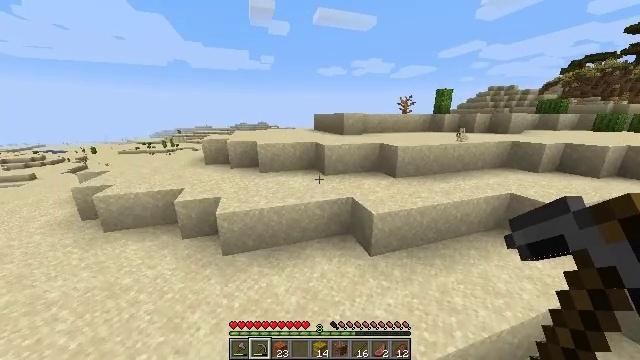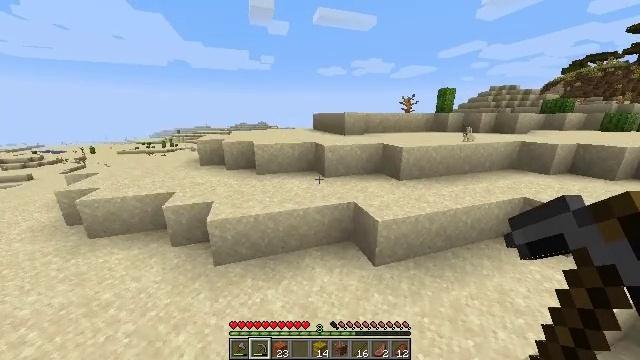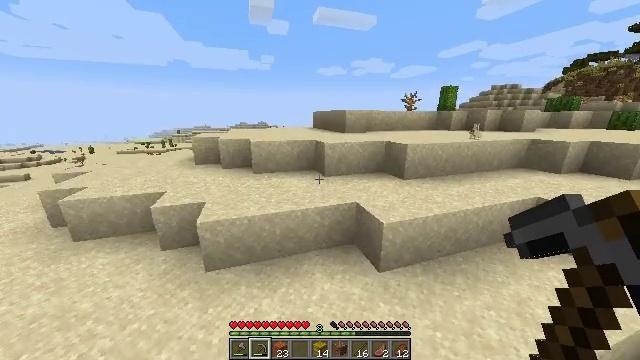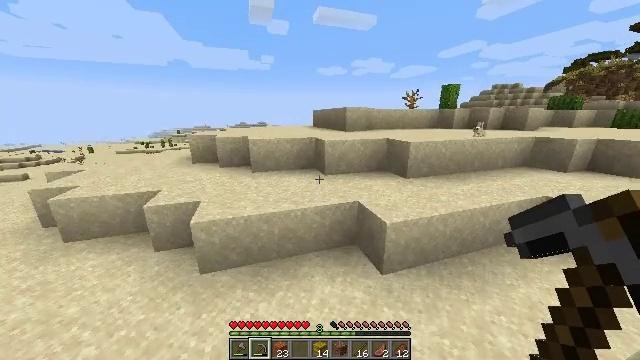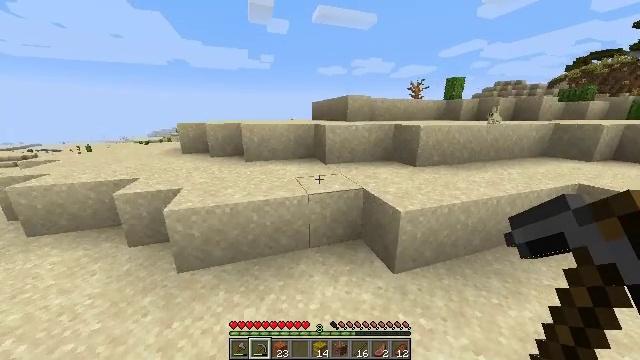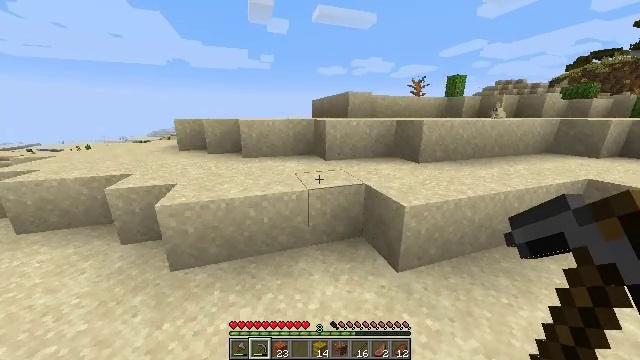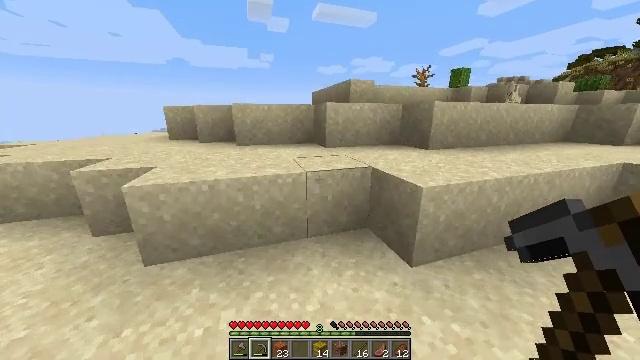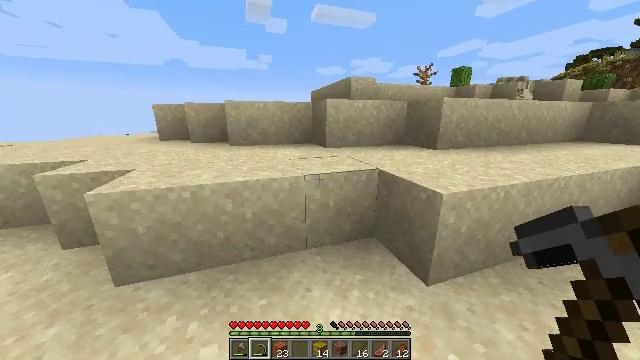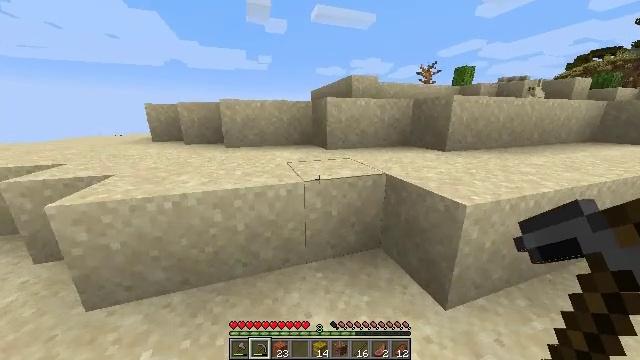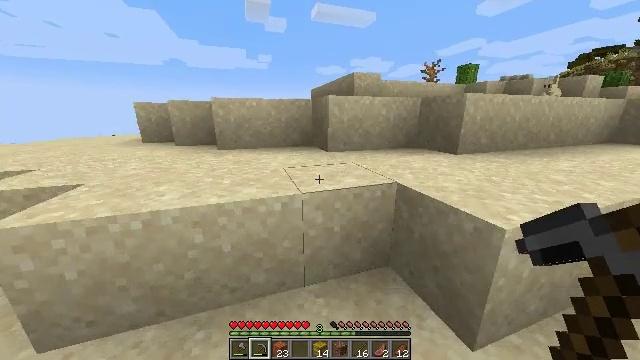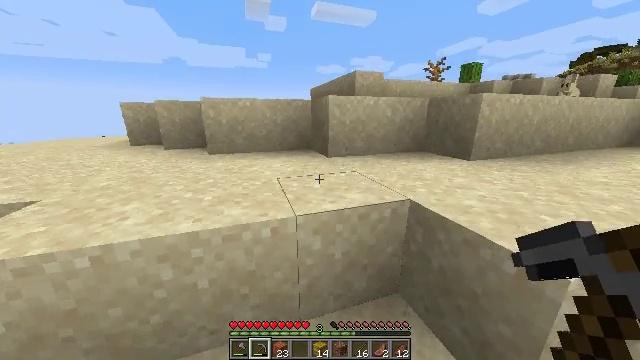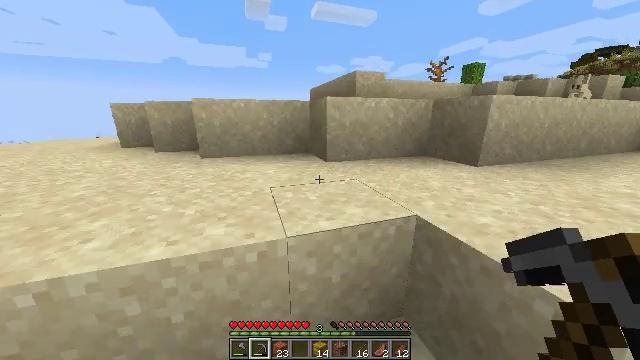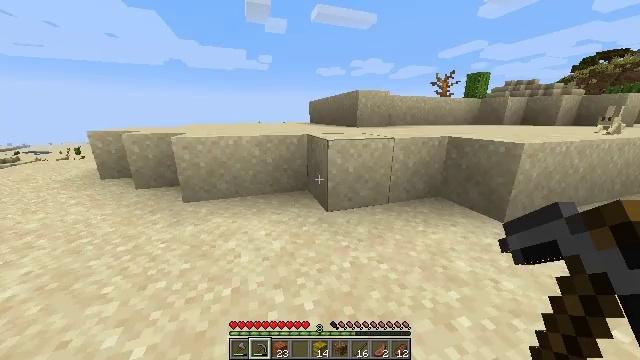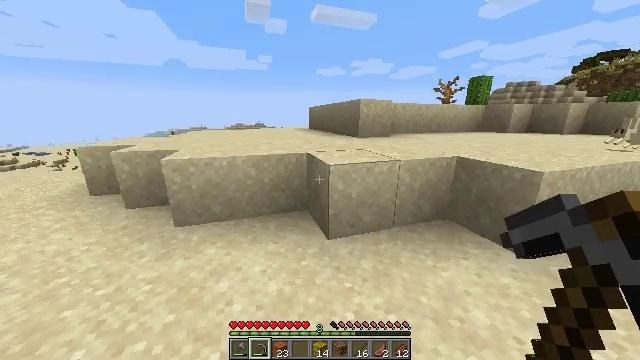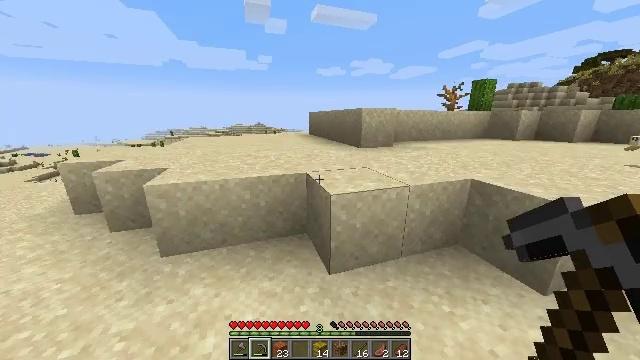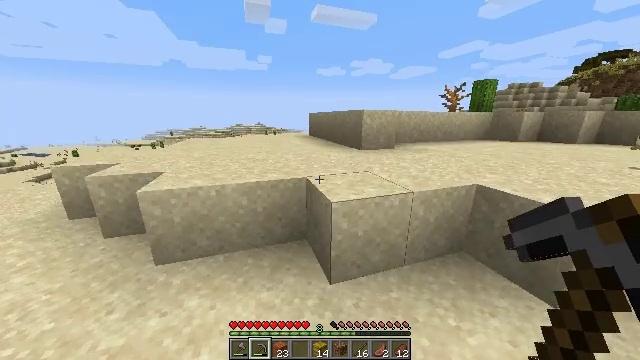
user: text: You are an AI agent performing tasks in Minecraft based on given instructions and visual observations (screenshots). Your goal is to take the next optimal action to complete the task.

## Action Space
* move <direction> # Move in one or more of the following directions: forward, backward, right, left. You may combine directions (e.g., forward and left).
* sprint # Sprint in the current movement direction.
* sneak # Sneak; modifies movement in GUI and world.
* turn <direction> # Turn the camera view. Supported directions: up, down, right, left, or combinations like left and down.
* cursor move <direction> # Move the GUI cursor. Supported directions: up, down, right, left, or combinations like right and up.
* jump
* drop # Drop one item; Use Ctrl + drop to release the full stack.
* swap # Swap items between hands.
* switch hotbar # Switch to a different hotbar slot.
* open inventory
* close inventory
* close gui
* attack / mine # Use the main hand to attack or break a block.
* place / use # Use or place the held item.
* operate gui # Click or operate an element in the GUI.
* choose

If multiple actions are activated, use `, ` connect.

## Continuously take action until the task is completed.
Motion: motion action
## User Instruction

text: Harvest the dead bush.
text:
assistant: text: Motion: move forward, sprint
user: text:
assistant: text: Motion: move forward, sprint
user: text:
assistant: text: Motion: move forward, sprint
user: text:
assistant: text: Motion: move forward, sprint
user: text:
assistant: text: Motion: move forward, sprint
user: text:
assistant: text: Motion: move forward, sprint
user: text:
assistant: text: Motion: move forward, sprint
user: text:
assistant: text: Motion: move forward, sprint
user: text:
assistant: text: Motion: move forward, sprint
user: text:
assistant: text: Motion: move forward, sprint
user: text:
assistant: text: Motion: move forward, sprint, jump
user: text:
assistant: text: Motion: move forward, sprint, jump
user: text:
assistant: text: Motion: move forward, sprint, jump
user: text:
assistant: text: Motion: move forward, sprint, jump
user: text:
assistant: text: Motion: move forward, sprint, jump
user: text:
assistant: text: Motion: move forward, sprint
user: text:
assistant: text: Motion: move forward, sprint
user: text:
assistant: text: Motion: move forward, sprint, jump
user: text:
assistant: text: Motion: move forward, sprint, jump
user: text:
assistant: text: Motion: move forward, sprint, jump
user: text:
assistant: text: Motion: move forward, sprint, jump
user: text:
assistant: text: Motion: move forward, sprint, jump
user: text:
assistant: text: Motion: move forward, sprint, jump
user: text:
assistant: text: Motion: move forward, sprint, jump
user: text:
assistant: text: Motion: move forward, sprint, jump
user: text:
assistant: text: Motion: move forward, sprint, jump
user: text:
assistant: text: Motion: move forward, sprint, turn right, jump
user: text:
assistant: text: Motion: move forward, sprint, turn right, jump
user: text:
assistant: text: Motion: move forward, sprint, turn right, jump
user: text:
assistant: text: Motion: move forward, sprint, jump